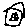
Label: house